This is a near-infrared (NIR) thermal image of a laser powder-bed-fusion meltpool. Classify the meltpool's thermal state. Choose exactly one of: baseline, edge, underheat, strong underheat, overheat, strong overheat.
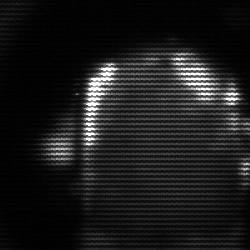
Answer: baseline